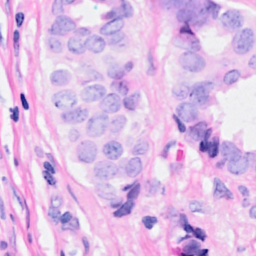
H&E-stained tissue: Breast